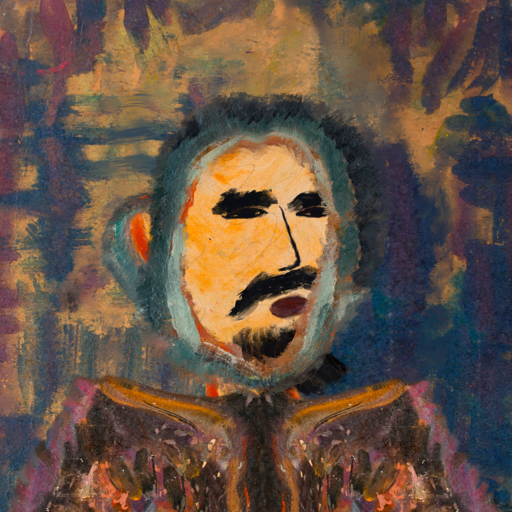
Background: InTheSun, Head And Neck Side: Experience, Face Side: Mosgoul, Bust: Gypsy_Queen, Hair Side: Boggyland, Head Accessory: Blank, Second Necklace: Blank, Necklace: Blank, Baby: Blank